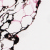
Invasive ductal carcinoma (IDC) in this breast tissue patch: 0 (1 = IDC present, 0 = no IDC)